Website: lowes
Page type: customer-info-address
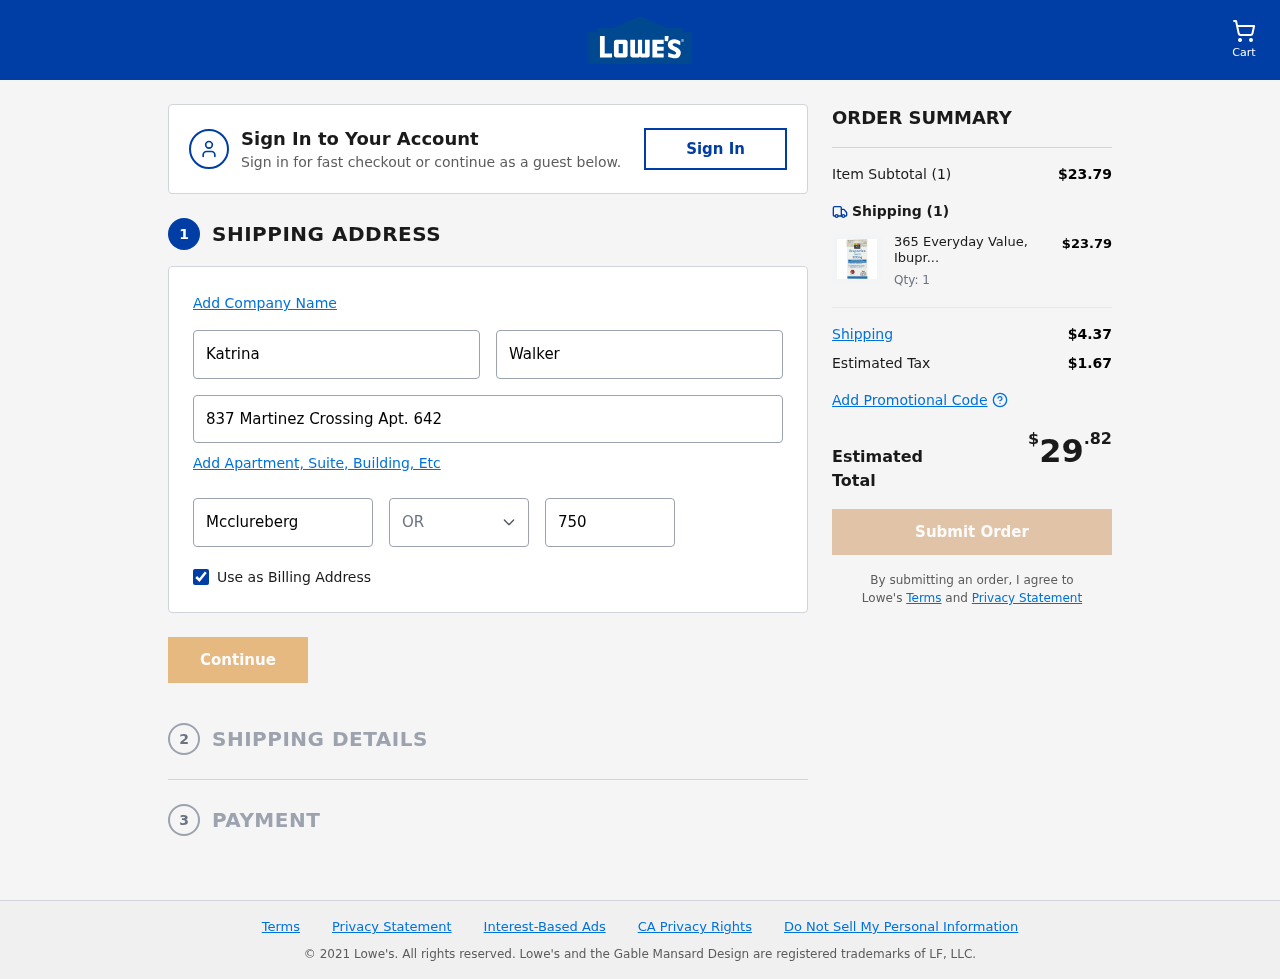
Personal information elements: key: PII_CITY
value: Mcclureberg
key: PII_FIRSTNAME
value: Katrina
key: PII_LASTNAME
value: Walker
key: PII_POSTCODE
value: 75099
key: PII_STATE_ABBR
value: OR
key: PII_STREET
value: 837 Martinez Crossing Apt. 642
Product elements: key: PRODUCT1_NAME
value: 365 Everyday Value, Ibuprofen Tablets 200mg, 100 ct
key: PRODUCT1_PRICE
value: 23.79
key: PRODUCT1_QUANTITY
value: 1
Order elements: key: ORDER_NUM_ITEMS
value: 1
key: ORDER_SUBTOTAL
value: $23.79
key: ORDER_NUM_ITEMS2
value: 1
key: ORDER_SHIPPING_COST
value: $4.37
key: ORDER_TAX
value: $1.67
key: ORDER_TOTAL
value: $29.82